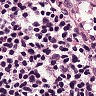
Metastatic tissue present: no